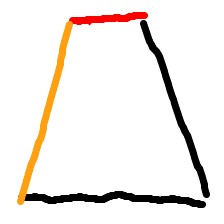
Shape: trapezoid